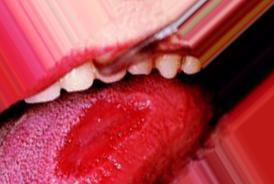
Condition: Mouth Ulcer